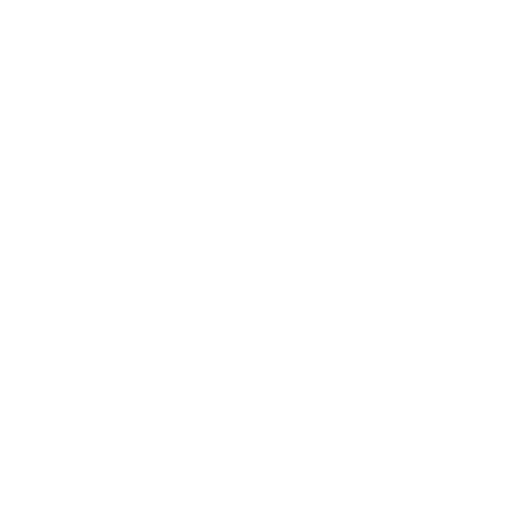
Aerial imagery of cape in Alaska named Middle Point containing only unknown